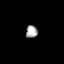
Tissue: skin
Cell type: Epithelial cells
Senescence score: 0.2648
Nuclear area (px): 146
Mean DAPI intensity: 163.842